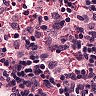
Metastatic tissue present: no